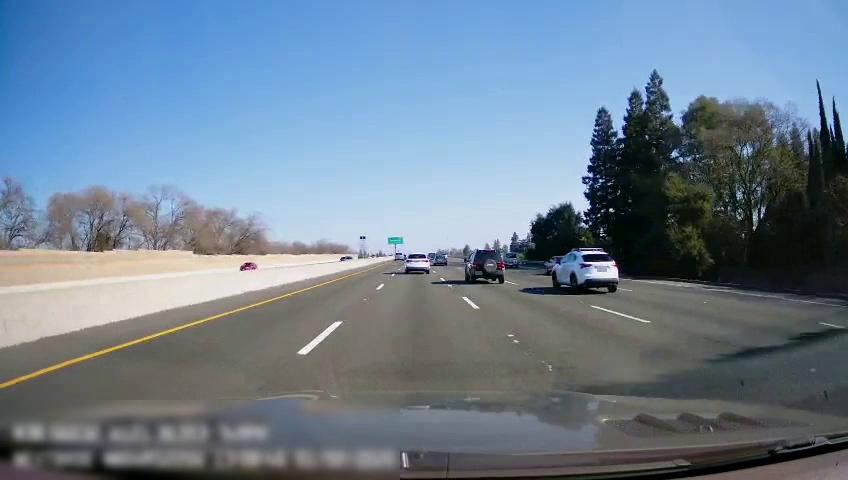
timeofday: Day
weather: Sunny
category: Drivable Space
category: Vehicles | Car
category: Vehicles | Car
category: Vehicles | Car
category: Vehicles | SUV
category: Vehicles | SUV
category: Vehicles | Car
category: Vehicles | SUV
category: Lanes | Current Lane
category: Lanes | Alternate Lane
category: Lanes | Alternate Lane
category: Lanes | Alternate Lane
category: Lanes | Alternate Lane
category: Lanes | Alternate Lane
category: Traffic | Signs